Question: My need is very generic, I have to implement an UIView subclass which groups an UIImageView, x-centered on the screen and distant 20 pts from top, and a UILabel with a description.
I have no problems doing it with interface builder, but since I needed to make it programmatically I looked after techniques and best practices.
So far I came up with this code, starting to visualize just the image. Despite it is very basic, I am not able to understand why the view isn't deriving (as you can see from the screenshot) the proper frame which should be "offsetted" 20 points on all edges from the image view.
Here's my subclass:
'''
@interface ProgrammaticAutolayoutView : UIView
@property (nonatomic, strong) UIImageView *imageView;
@end
'''
'''
#import "ProgrammaticAutolayoutView.h"
@implementation ProgrammaticAutolayoutView{
BOOL _didUpdateConstraints;
}
- (instancetype)init
{
return [self initWithFrame:CGRectZero];;
}
- (instancetype)initWithFrame:(CGRect)frame
{
self = [super initWithFrame:frame];
if (self) {
_didUpdateConstraints = NO;
_imageView = [UIImageView new];
[_imageView setTranslatesAutoresizingMaskIntoConstraints: NO];
[self addSubview: _imageView];
}
return self;
}
- (void) updateConstraints{
if(!_didUpdateConstraints){
[self setupConstraints];
}
[super updateConstraints];
}
- (void) setupConstraints{
[self.imageView addConstraint:[NSLayoutConstraint constraintWithItem:self.imageView attribute:NSLayoutAttributeWidth relatedBy:NSLayoutRelationEqual toItem:nil attribute:NSLayoutAttributeNotAnAttribute multiplier:1.0 constant:50]];
[self.imageView addConstraint:[NSLayoutConstraint constraintWithItem:self.imageView attribute:NSLayoutAttributeHeight relatedBy:NSLayoutRelationEqual toItem:nil attribute:NSLayoutAttributeNotAnAttribute multiplier:1.0 constant:50]];
[self addConstraint:[NSLayoutConstraint constraintWithItem: self.imageView attribute:NSLayoutAttributeTop relatedBy:NSLayoutRelationEqual toItem:self attribute:NSLayoutAttributeTop multiplier:1.0 constant:20.0]];
[self addConstraint:[NSLayoutConstraint constraintWithItem: self.imageView attribute:NSLayoutAttributeBottom relatedBy:NSLayoutRelationEqual toItem:self attribute:NSLayoutAttributeBottom multiplier:1.0 constant:20.0]];
[self addConstraint:[NSLayoutConstraint constraintWithItem: self.imageView attribute:NSLayoutAttributeLeading relatedBy:NSLayoutRelationEqual toItem:self attribute:NSLayoutAttributeLeading multiplier:1.0 constant:20.0]];
[self addConstraint:[NSLayoutConstraint constraintWithItem: self.imageView attribute:NSLayoutAttributeTrailing relatedBy:NSLayoutRelationEqual toItem:self attribute:NSLayoutAttributeTrailing multiplier:1.0 constant:20.0]];
_didUpdateConstraints = YES;
}
@end
'''
and this is the snippet of code I use to instantiate and draw this uiview subclass:
'''
- (void)viewDidLoad {
[super viewDidLoad];
ProgrammaticAutolayoutView *test = [[ProgrammaticAutolayoutView alloc] init];
[test setTranslatesAutoresizingMaskIntoConstraints:NO];
test.imageView.image = [UIImage imageNamed:@"dmy"];
test.backgroundColor = [UIColor redColor];
[self.view addSubview: test];
[self.view addConstraint:[NSLayoutConstraint constraintWithItem: test attribute:NSLayoutAttributeCenterX relatedBy: NSLayoutRelationEqual toItem:self.view attribute:NSLayoutAttributeCenterX multiplier:1.0 constant:0]];
[self.view addConstraint:[NSLayoutConstraint constraintWithItem: test attribute:NSLayoutAttributeCenterY relatedBy: NSLayoutRelationEqual toItem:self.view attribute:NSLayoutAttributeCenterY multiplier:1.0 constant:0]];
[test setNeedsLayout];
[test layoutIfNeeded];
}
'''
I was expecting to see the subview with an offset of 20 points from all edges of the uiimageview, but the result is completely different, I have no debugger logs or inconsistencies whatsoever, clearly I must be missing something very basic, but so far I didn't understand what.

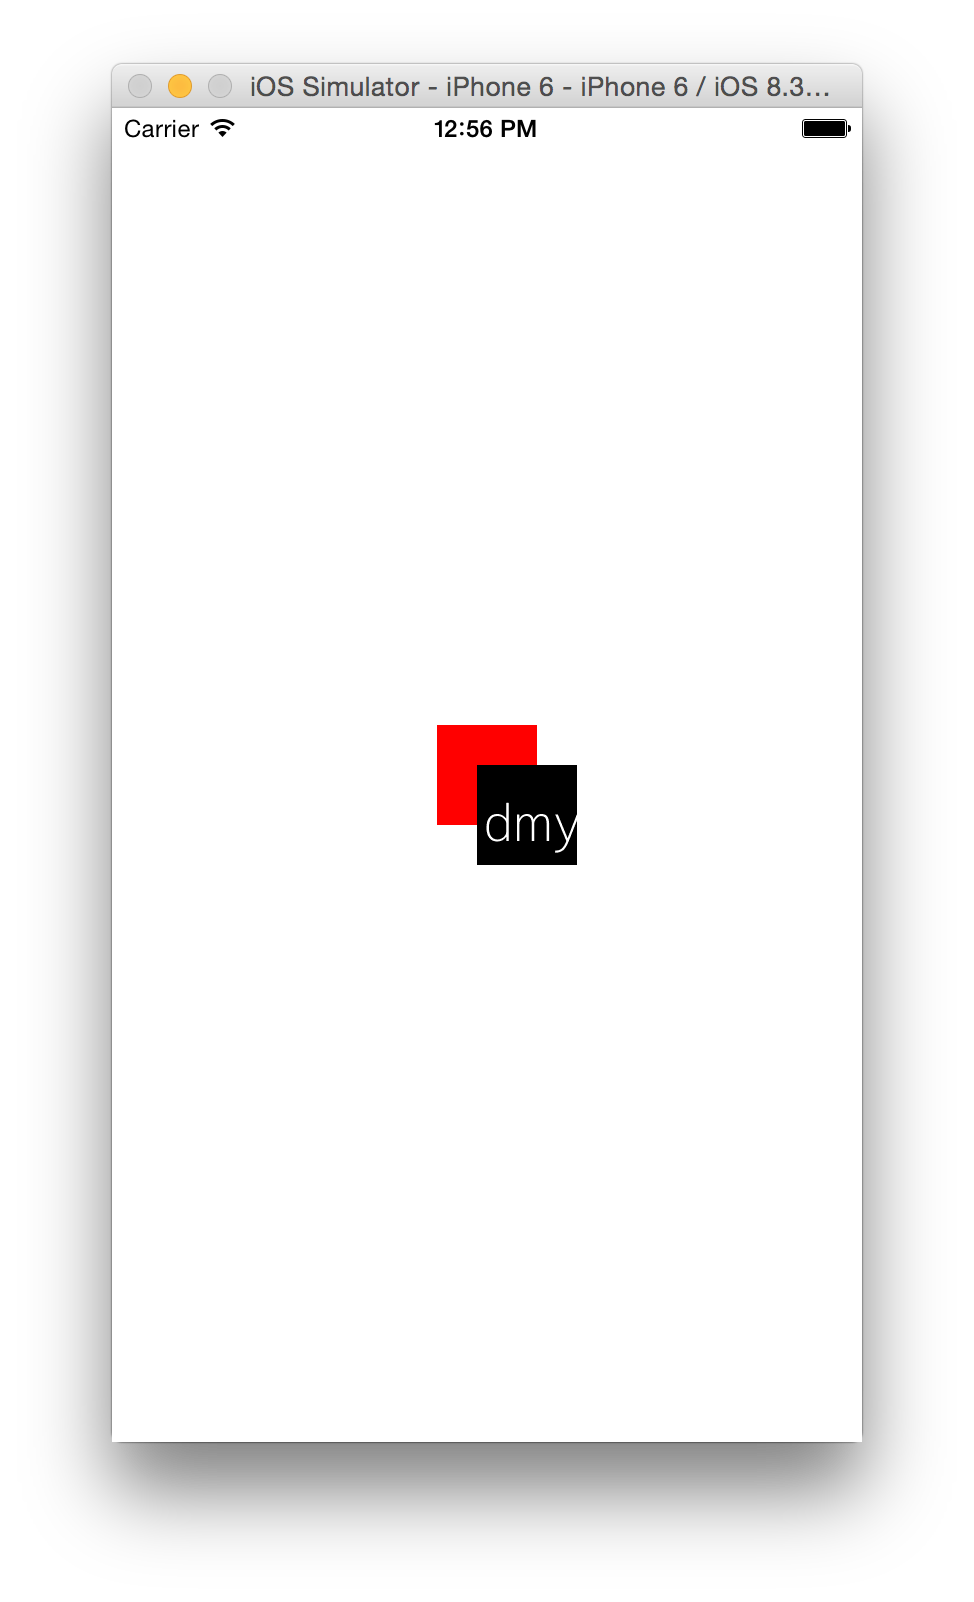
Answer: The constants describe X and Y offsets. Your 4 constraints say:
- - - -
That is what your picture shows.
To make the red box frame the image you can make two of your constants negative:
'''
[self addConstraint:[NSLayoutConstraint constraintWithItem: self.imageView attribute:NSLayoutAttributeTop relatedBy:NSLayoutRelationEqual toItem:self attribute:NSLayoutAttributeTop multiplier:1.0 constant:20.0]];
[self addConstraint:[NSLayoutConstraint constraintWithItem: self.imageView attribute:NSLayoutAttributeBottom relatedBy:NSLayoutRelationEqual toItem:self attribute:NSLayoutAttributeBottom multiplier:1.0 constant:-20.0]];
[self addConstraint:[NSLayoutConstraint constraintWithItem: self.imageView attribute:NSLayoutAttributeLeading relatedBy:NSLayoutRelationEqual toItem:self attribute:NSLayoutAttributeLeading multiplier:1.0 constant:20.0]];
[self addConstraint:[NSLayoutConstraint constraintWithItem: self.imageView attribute:NSLayoutAttributeTrailing relatedBy:NSLayoutRelationEqual toItem:self attribute:NSLayoutAttributeTrailing multiplier:1.0 constant:-20.0]];
'''
switch the order of the items in the bottom and trailing constraints:
'''
[self addConstraint:[NSLayoutConstraint constraintWithItem: self.imageView attribute:NSLayoutAttributeTop relatedBy:NSLayoutRelationEqual toItem:self attribute:NSLayoutAttributeTop multiplier:1.0 constant:20.0]];
[self addConstraint:[NSLayoutConstraint constraintWithItem: self attribute:NSLayoutAttributeBottom relatedBy:NSLayoutRelationEqual toItem:self.imageView attribute:NSLayoutAttributeBottom multiplier:1.0 constant:20.0]];
[self addConstraint:[NSLayoutConstraint constraintWithItem: self.imageView attribute:NSLayoutAttributeLeading relatedBy:NSLayoutRelationEqual toItem:self attribute:NSLayoutAttributeLeading multiplier:1.0 constant:20.0]];
[self addConstraint:[NSLayoutConstraint constraintWithItem: self attribute:NSLayoutAttributeTrailing relatedBy:NSLayoutRelationEqual toItem:self.imageView attribute:NSLayoutAttributeTrailing multiplier:1.0 constant:20.0]];
'''
---
The new suggested constraints say:
- -
- -